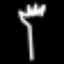
Label: fork